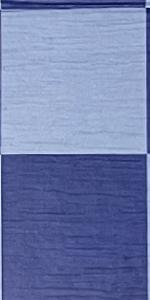
Label: Empty